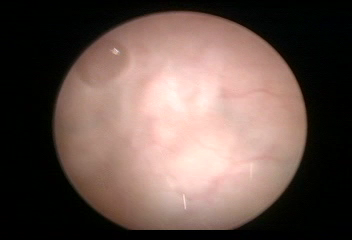
Modality: WLC
Class: Foreign bodies
Subclass: AirBubble
Bladder cancer association: No
Annotated structures: Air bubble